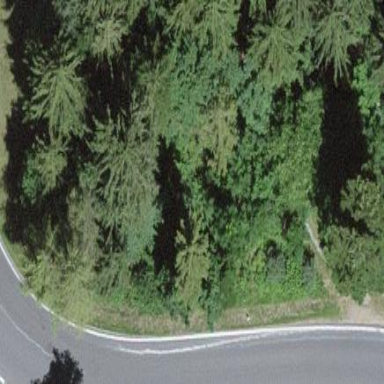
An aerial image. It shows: Patch of scrub vegetation.